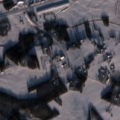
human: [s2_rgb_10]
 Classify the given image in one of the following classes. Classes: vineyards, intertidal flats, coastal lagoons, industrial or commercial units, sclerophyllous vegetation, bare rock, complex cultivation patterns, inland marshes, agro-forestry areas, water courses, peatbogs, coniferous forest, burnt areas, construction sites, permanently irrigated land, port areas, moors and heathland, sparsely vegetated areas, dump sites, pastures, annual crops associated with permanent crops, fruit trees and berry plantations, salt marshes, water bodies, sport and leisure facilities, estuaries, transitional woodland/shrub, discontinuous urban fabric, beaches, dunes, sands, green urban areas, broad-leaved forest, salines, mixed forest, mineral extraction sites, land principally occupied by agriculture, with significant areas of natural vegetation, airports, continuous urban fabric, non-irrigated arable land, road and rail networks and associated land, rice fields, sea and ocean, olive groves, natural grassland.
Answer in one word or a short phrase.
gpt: discontinuous urban fabric, non-irrigated arable land, land principally occupied by agriculture, with significant areas of natural vegetation, broad-leaved forest, mixed forest